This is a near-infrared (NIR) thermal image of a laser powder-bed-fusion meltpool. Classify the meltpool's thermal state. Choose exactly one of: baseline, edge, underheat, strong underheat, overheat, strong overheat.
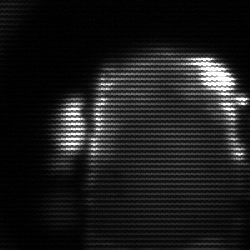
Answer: baseline